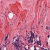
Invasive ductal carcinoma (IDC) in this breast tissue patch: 1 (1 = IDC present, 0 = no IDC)